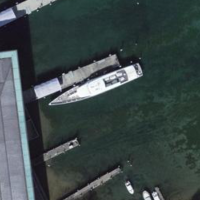
EUNIS habitat code: 14
Species observed at this site:
Corvus corone
Podiceps cristatus
Grus grus
Cyanistes caeruleus
Fulica atra
Falco subbuteo
Anas platyrhynchos
Aythya ferina
Aythya fuligula
Passer domesticus
Coloeus monedula
Turdus merula
Chroicocephalus ridibundus
Chlidonias niger
Phalacrocorax carbo
Tachymarptis melba
Larus michahellis
Cygnus olor
Milvus migrans
Milvus milvus
Larus argentatus
Sitta europaea
Anser anser
Columba livia
Pyrrhocorax graculus
Motacilla alba
Delichon urbicum